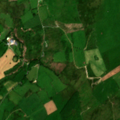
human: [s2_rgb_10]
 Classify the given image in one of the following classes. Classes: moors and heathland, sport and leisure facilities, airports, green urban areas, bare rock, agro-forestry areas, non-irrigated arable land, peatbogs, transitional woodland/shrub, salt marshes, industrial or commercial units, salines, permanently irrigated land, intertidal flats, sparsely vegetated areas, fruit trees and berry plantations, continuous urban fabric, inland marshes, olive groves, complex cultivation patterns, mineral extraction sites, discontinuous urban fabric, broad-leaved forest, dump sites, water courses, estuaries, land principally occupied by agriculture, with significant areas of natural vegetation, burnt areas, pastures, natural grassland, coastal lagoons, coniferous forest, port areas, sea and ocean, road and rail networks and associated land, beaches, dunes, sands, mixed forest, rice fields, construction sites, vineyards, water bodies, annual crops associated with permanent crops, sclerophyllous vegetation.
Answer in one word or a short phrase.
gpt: pastures, moors and heathland